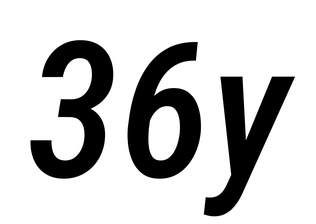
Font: Roboto-Italic_Condensed_Medium_Italic